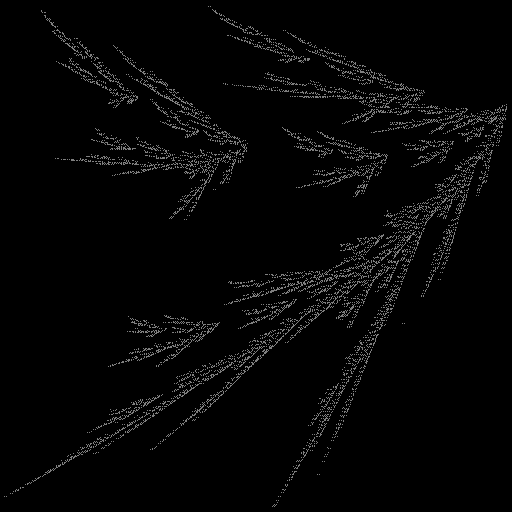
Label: filmyfern